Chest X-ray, AP view. Patient: 44 years old, sex M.
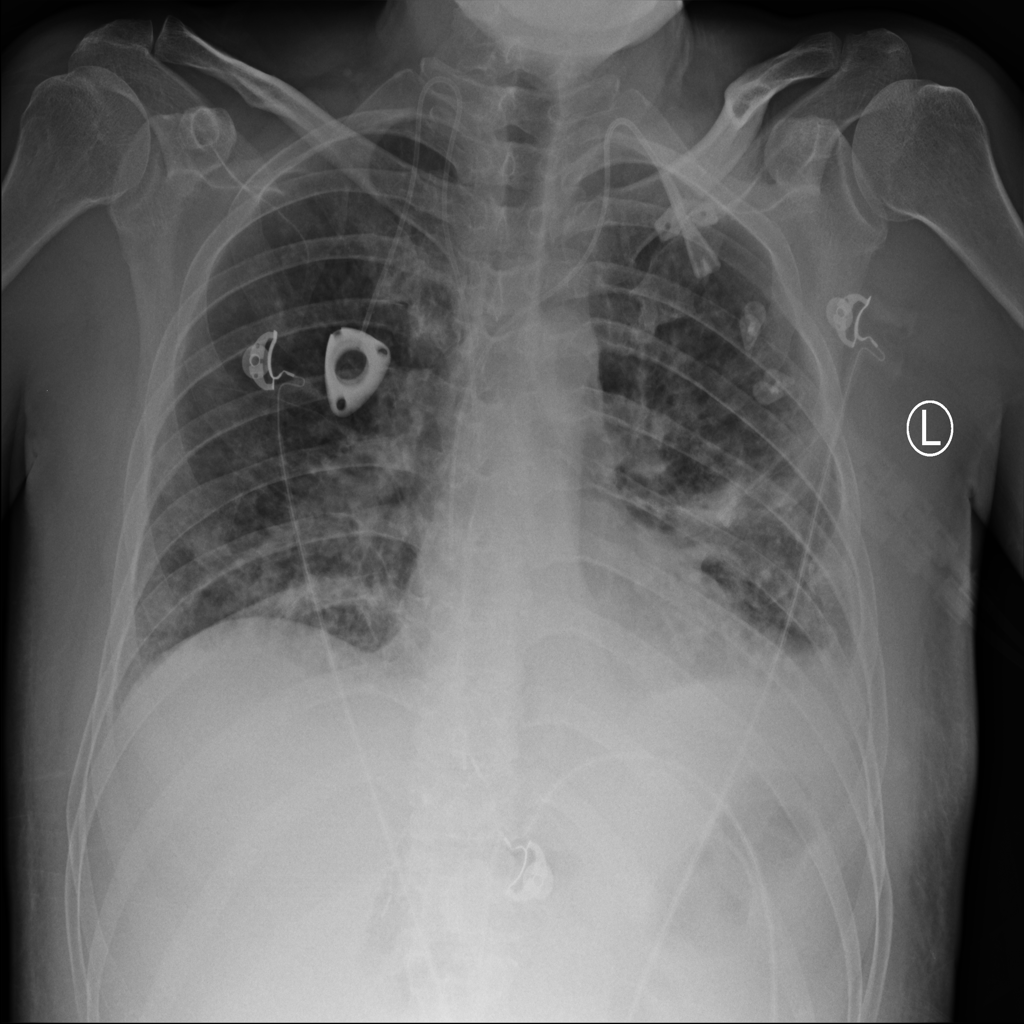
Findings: Effusion, Infiltration, Nodule